Для исследования свойств нелинейного резистора был произведен ряд экспериментов. Вначале была исследована зависимость сопротивления резистора от температуры. При повышении температуры до значения $t_1=100^\circ С$ мгновенно происходил скачок сопротивления от величины $R_1=50~Ом$ до величины $R_2=100~Ом$, при охлаждении обратный скачок происходил при температуре $t_2=99^\circ С$ (см. рис). Во втором опыте к резистору приложили постоянное напряжение $U_1=60~В$, при этом температура резистора оказалась равной $t_3=80^\circ С$. Наконец, когда к резистору приложили постоянное напряжение $U_2=80~В$ в цепи возникли самопроизвольные колебания тока.
Определите период этих колебаний $T$, а также максимальное и минимальное значения тока. Температура воздуха в лаборатории постоянна и равна $t_0=20^\circ С$. Теплоотдача от резистора пропорциональна разности температур резистора и окружающего воздуха. Теплоемкость резистора $C= 3~Дж/К$.
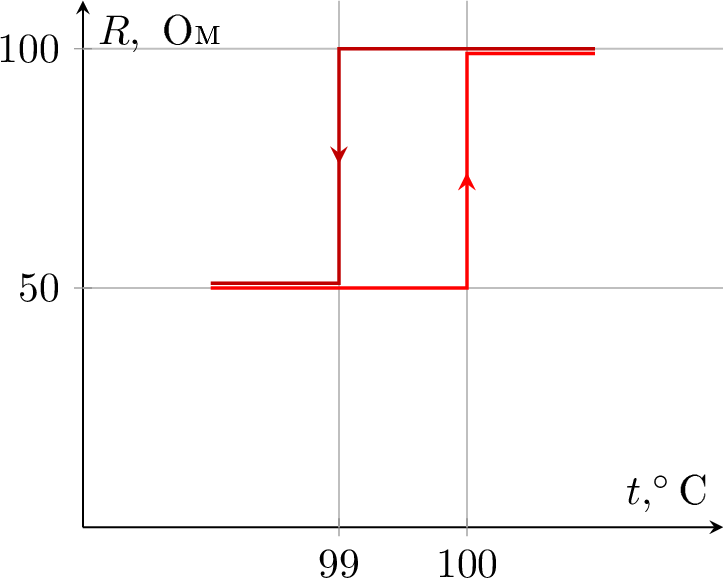
Решение: По условию $P=\alpha\Delta t$ — мощность отдачи тепла в окружающую среду, $\alpha$ — коэффициент пропорциональности, $\alpha=\operatorname{const}$.$$\frac{U_1^2}{R_1}=\alpha(t_3-t_0),$$где $\frac{U_1^2}{R_1}$ — электрическая мощность, $\alpha(t_3-t_0)$ — мощность отдачи тепла в окружающую среду.$$\alpha=\frac{U_1^2}{R_1(t_3-t_0)}=1.2~\frac{Вт}{К}.$$Колебания возникают тогда, когда мощности $\frac{U_2^2}{R_1}$ достаточно для нагревания резистора от $t_2$ до $t_1$, но мощности $\frac{U_2^2}{R_2}$ уже не хватает для поддержания температуры не ниже $t_2$, и резистор охлаждается чуть ниже $t_2$, его сопротивление уменьшается от $R_2$ до $R_1$ и процесс повторяется.$$\frac{U_2^2}{R_1}=128~Вт; \quad \frac{U_2^2}{R_2}=64~Вт.$$$$\alpha(t_2-t_0)=P_{\min}=94.8~Вт, \\ \alpha(t_1-t_0)=P_{\max}=96~Вт.$$Ясно, что $P_{\min} \simeq P_{\max}$ и $P_{\max}-P_{\min}$ мало по сравнению с $P_{\max}$, $P_{\min}$, $128~Вт$ и $64~Вт$. (Ошибка $< 2\%$).Поэтому можно считать, что мощность отдачи тепла в окружающую среду постоянна и равна$$P_{отд}=\frac{P_{\min}+P_{\max}}{2}=95.4~Вт.$$$$T_{нагр}=\frac{C(t_1-t_0)}{\frac{U_2^2}{R_1}-P_{отд}}=9.20\cdot 10^{-2}~с.$$$$T_{охл}=\frac{C(t_1-t_0)}{P_{отд}-\frac{U_2^2}{R_2}}=9.55\cdot 10^{-2}~с.$$$$T=T_{охл}+T_{нагр}=1.88\cdot 10^{-1}~с \simeq 0.19~с.$$
Ответ: $$T=T_{охл}+T_{нагр}=1.88\cdot 10^{-1}~с\simeq 0.19~с.$$$$P_{min}=94.8~Вт; P_{max}=96~Вт.$$
Темы:
T, Электричество, Нелинейный элемент, Всероссийские, Температура, Нелинейные колебания